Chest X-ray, AP view. Patient: 59 years old, sex F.
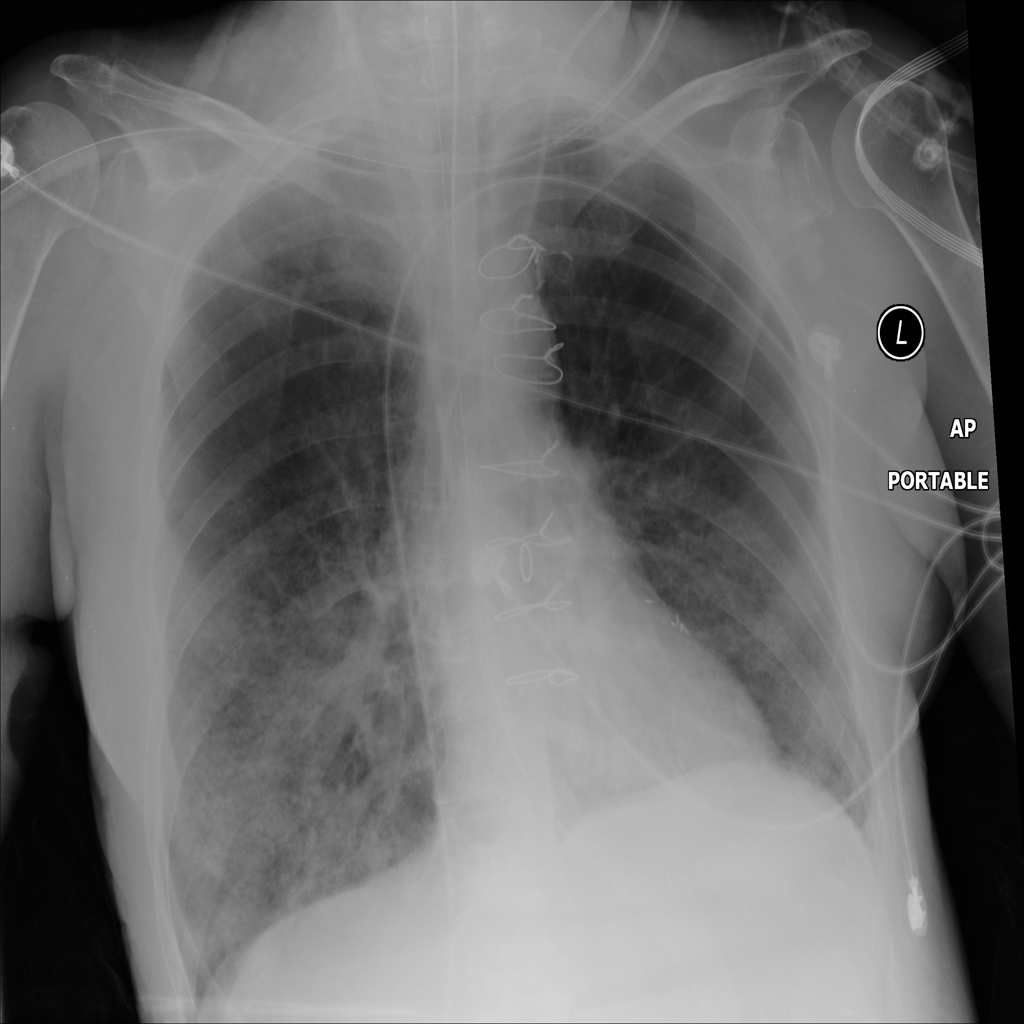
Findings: No Finding